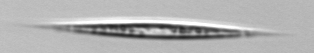
Label: Calciosolenia_brasiliensis